Field crop: maize
Growth stage: 1
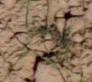
Species: lolium